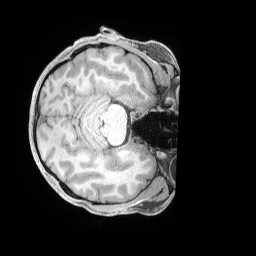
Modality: T1w
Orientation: axial
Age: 39
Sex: male
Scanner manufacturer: siemens
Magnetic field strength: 3 T
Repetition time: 2 s
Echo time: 0.00211 s